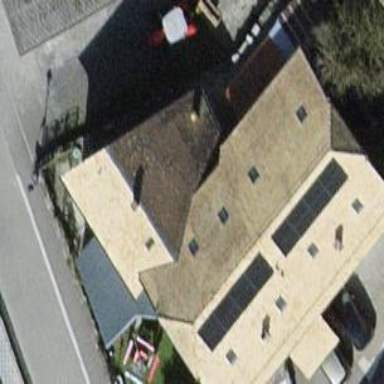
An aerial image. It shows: Residential building with half-hipped roof shape.